Question: I am creating a skin to my website that has metal brush look.
I want the metal look to seamlessly extend horizontally. If a small portion of it is made to repeat, the page looks patchy as there is visible difference between left and right edges of the background image. So instead I thought making the left and right edges a bit transparent and make the repeating tiles overlap so that it can create a illusion of seamless metal background. But how do I get the tiles to overlap?

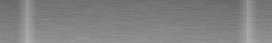
Answer: An element can now have multiple background images in CSS3:
<URL>
That won't work on all browsers, but most new ones.
That said, the solution is really to create a properly tiling background image. The method I use is to open in your image editing software, and duplicate it so it's now a wider image side-by-side:
'''
+----------------------++---------------------+
| || |
| || |
+----------------------++---------------------+
'''
Using your tool of choice (clone tool, smudge tool, paintbrush, etc.) blend the the two ends that meet in the middle together so there is a smooth transition. When finished, copy the left half of the right image...
'''
+----------+
|Copy this |
+----------------------+|----------|----------+
| || | |
| || | |
+----------------------+|----------|----------+
| |
+----------+
'''
And move it back to the left side of the first image:
'''
+-----------+
|paste here |
|-----------|----------++---------------------+
| | || |
| | || |
|-----------|----------++---------------------+
| |
+-----------+
'''
Then delete the right half that you duplicated and you'll now be left with a proper horizontally tiling background image.